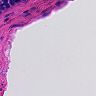
Metastatic tissue present: no